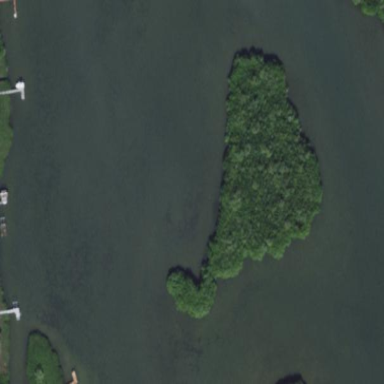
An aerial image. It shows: Islet.